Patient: sex M, age 76
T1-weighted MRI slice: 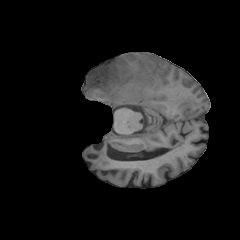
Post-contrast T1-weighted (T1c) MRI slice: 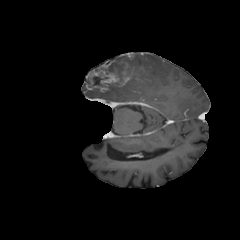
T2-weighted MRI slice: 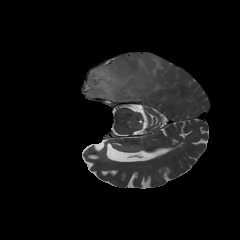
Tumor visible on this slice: yes
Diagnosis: Glioblastoma, IDH-wildtype
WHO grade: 4